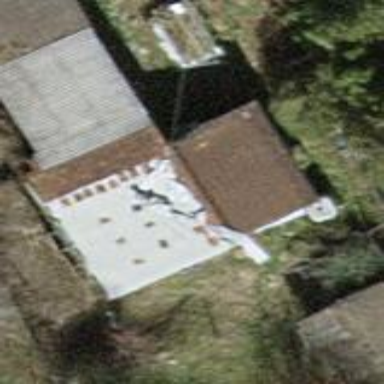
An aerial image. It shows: Cowshed building.